Interaction volume radius: 5 \u00c5
Interaction volume height: 15 \u00c5
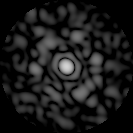
Disorder parameter: 0.8272